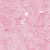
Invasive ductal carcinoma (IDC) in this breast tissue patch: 0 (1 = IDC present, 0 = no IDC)